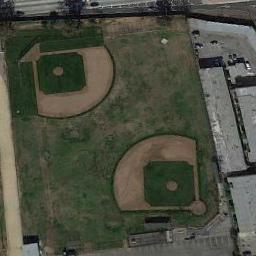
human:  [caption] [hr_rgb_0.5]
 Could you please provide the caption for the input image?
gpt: There are two baseball diamonds in the middle of grass next to an open place .

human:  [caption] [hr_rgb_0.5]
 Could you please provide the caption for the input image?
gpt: Two baseball diamonds next to a parking lot .

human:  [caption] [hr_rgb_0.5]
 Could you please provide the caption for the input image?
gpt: There are two baseball diamonds in the wasteland in the left of the parking lot .

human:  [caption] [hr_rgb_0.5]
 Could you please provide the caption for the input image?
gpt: The grass is sparse next to the two baseball diamonds .

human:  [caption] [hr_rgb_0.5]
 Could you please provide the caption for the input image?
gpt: The picture shows three baseball fields and a row of black houses .